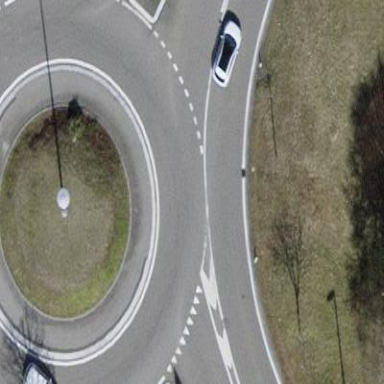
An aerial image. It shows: Secondary road with asphalt surface leading to roundabout.